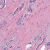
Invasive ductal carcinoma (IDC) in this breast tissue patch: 1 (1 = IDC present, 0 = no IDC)